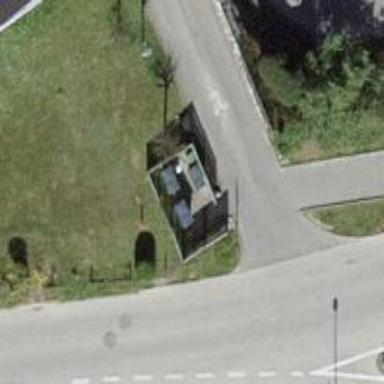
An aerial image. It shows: Swing gate barrier.